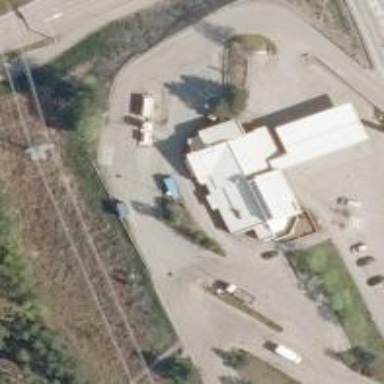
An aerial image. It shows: Convenience shop.